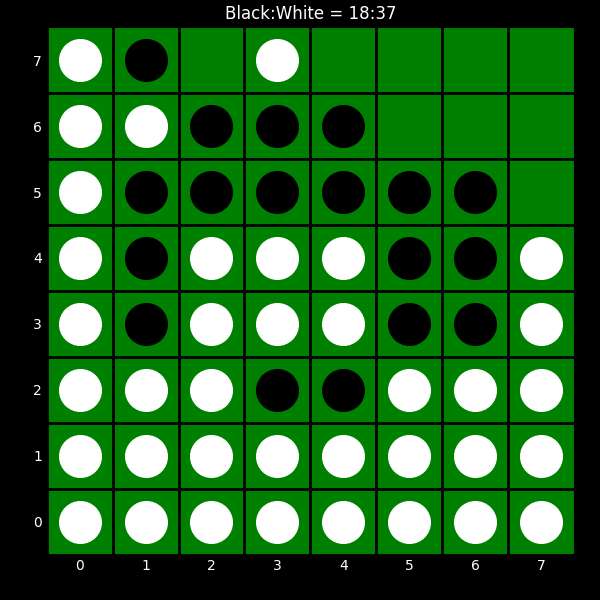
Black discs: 18
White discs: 37